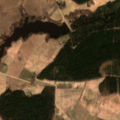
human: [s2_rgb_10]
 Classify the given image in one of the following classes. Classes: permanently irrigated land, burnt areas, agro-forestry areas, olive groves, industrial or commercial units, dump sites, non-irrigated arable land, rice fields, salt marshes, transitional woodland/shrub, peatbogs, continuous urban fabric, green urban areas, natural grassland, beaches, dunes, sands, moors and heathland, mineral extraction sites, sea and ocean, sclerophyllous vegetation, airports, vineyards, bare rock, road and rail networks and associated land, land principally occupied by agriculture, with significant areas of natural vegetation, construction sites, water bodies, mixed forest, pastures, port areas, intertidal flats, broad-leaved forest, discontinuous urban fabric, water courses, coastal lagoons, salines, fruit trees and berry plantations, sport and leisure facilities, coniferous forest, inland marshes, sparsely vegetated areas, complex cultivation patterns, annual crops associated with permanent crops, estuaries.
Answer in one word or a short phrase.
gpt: non-irrigated arable land, pastures, complex cultivation patterns, land principally occupied by agriculture, with significant areas of natural vegetation, coniferous forest, transitional woodland/shrub